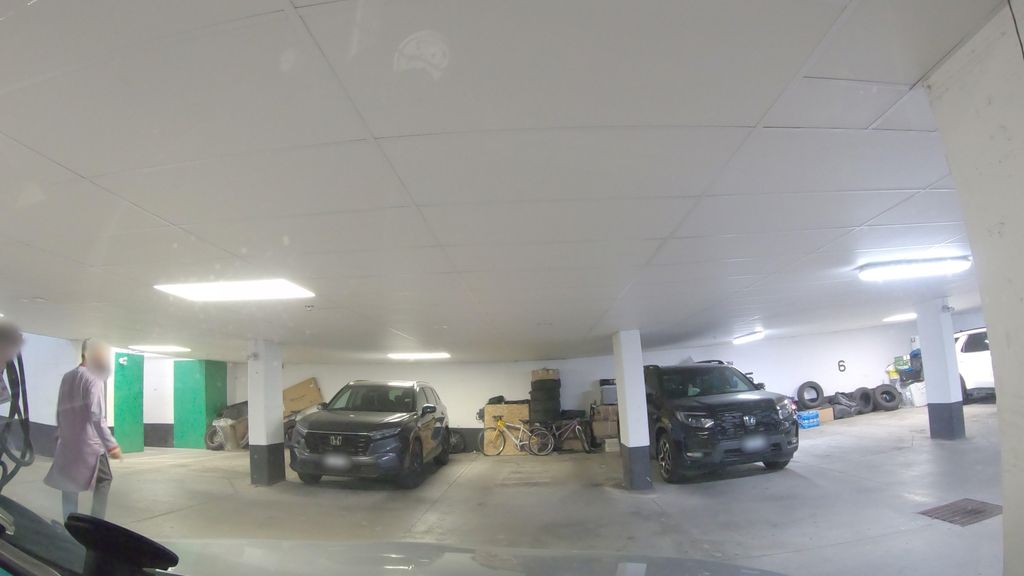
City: toronto